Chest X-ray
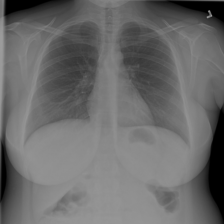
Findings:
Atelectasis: negative
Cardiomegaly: negative
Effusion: negative
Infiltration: negative
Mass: negative
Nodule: negative
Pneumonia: negative
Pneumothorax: negative
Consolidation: negative
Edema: negative
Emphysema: negative
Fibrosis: negative
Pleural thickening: negative
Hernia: negative